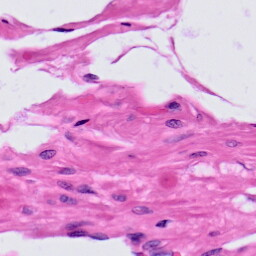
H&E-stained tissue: Prostate